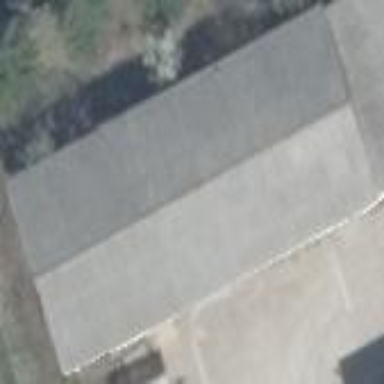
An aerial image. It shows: Commercial building.